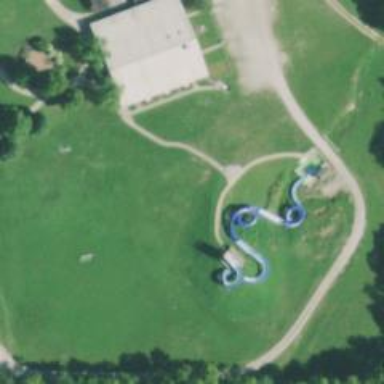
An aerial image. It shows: Water slide attraction.